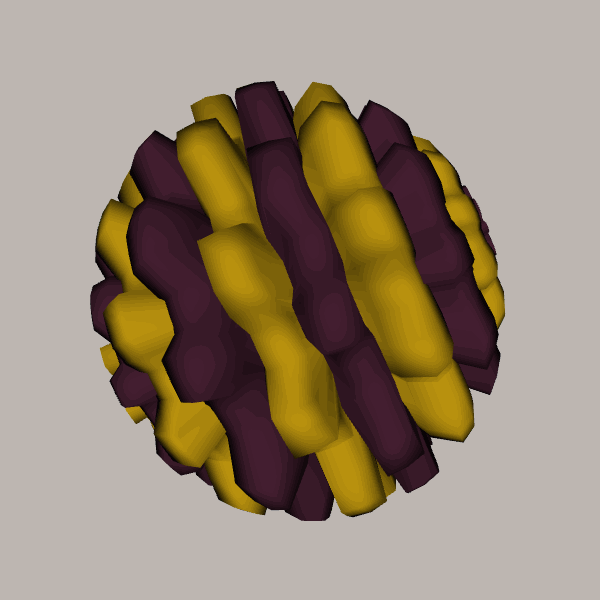
Background: light